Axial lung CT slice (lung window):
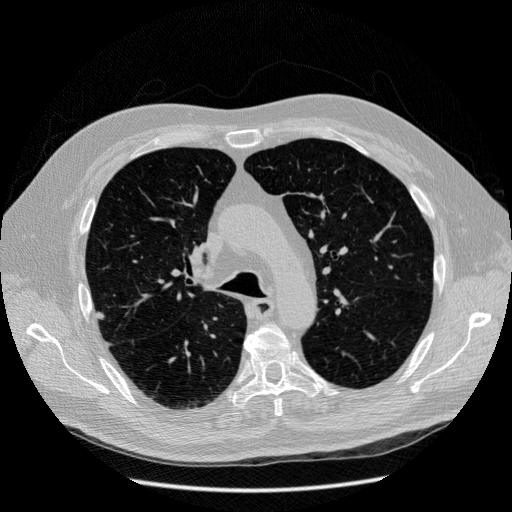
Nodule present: yes
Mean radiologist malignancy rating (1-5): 2.667